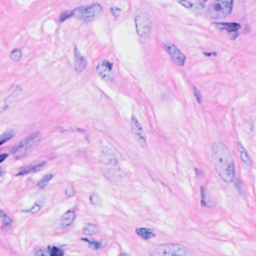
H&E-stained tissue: Breast